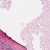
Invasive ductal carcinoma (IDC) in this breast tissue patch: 0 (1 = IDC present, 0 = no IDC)